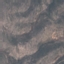
Label: HerbaceousVegetation